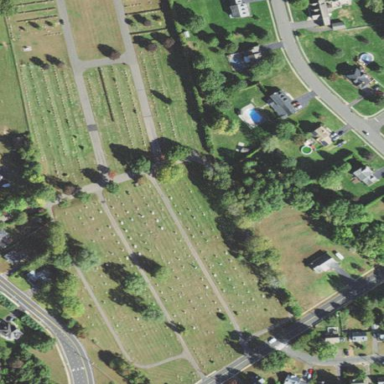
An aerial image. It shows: Private cemetery with landuse designation.